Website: apple
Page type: billing-address
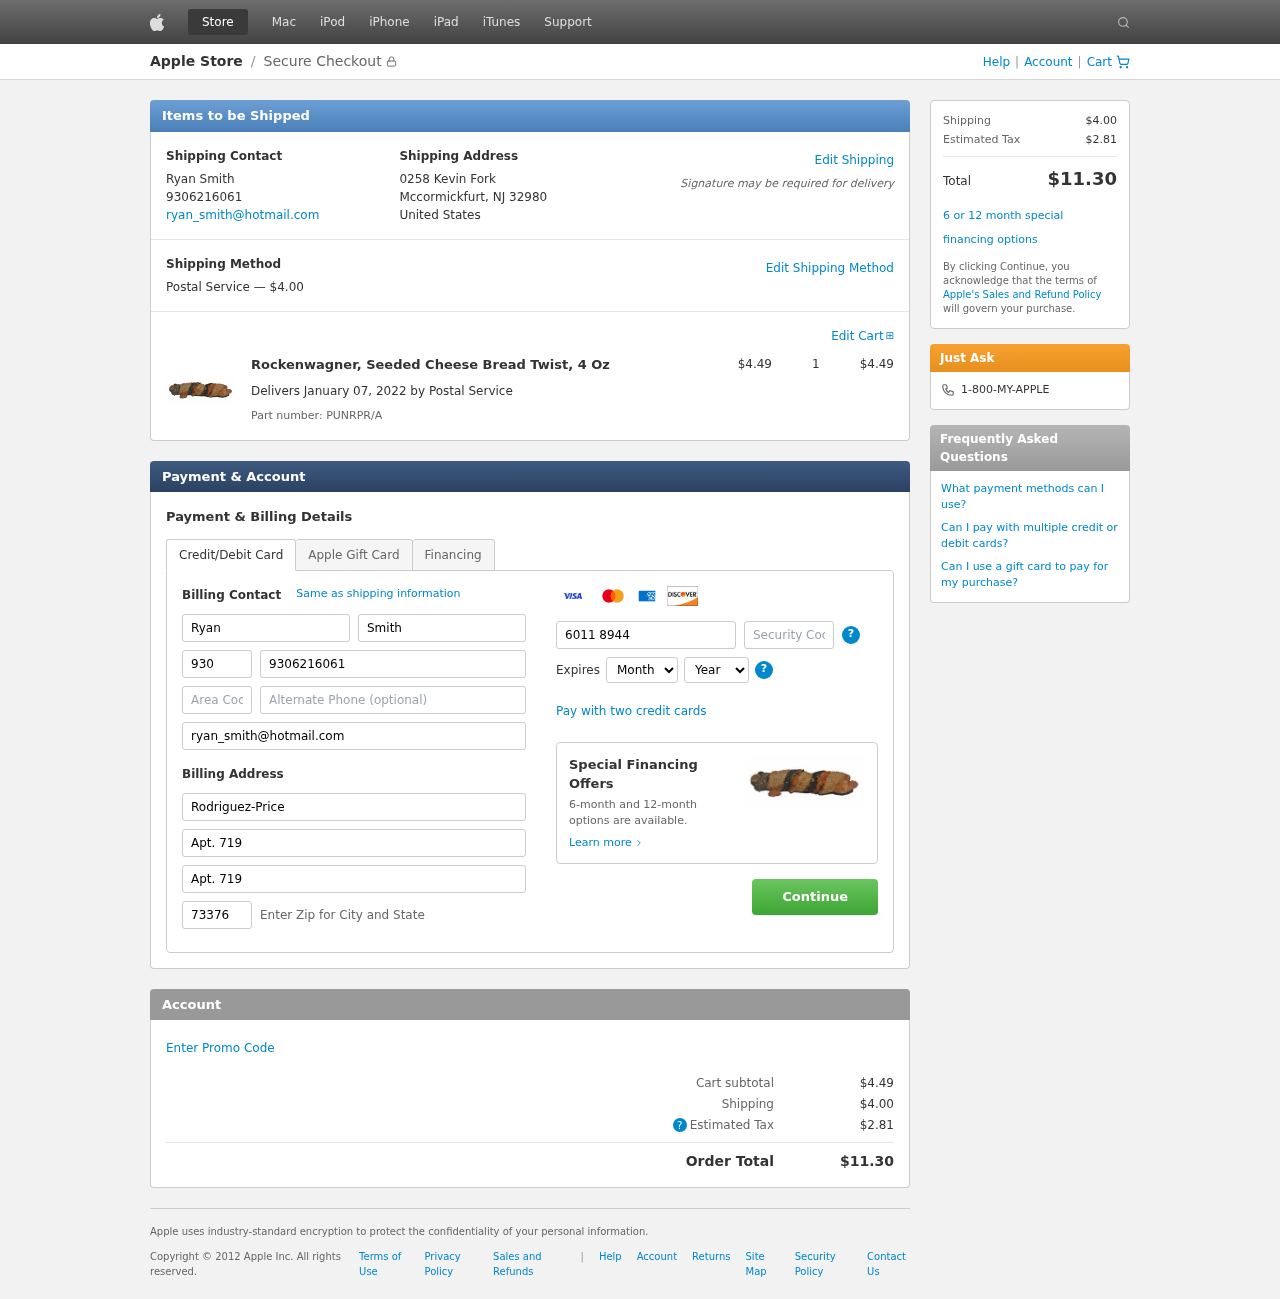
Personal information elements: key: PII_CARD_CVV
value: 878
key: PII_CARD_EXPIRY_MONTH
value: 04
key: PII_CARD_EXPIRY_YEAR
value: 30
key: PII_CARD_NUMBER
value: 6011 8944 2167 9093
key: PII_CITY_STATE_ZIP
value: Mccormickfurt, NJ 32980
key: PII_COMPANY
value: Rodriguez-Price
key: PII_COUNTRY
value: United States
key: PII_EMAIL
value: ryan_smith@hotmail.com
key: PII_FIRSTNAME
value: Ryan
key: PII_FULLNAME
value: Ryan Smith
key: PII_LASTNAME
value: Smith
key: PII_PHONE
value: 9306216061
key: PII_PHONE_AREA
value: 930
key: PII_POSTCODE2
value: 73376
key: PII_STREET
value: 0258 Kevin Fork
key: PII_STREET2
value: Apt. 719
Product elements: key: PRODUCT1_NAME
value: Rockenwagner, Seeded Cheese Bread Twist, 4 Oz
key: PRODUCT1_PRICE
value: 4.49
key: PRODUCT1_QUANTITY
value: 1
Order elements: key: ORDER_SHIPPING_COST
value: $4.00
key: ORDER_SUBTOTAL
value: $4.49
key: ORDER_DELIVERY_DATE
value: January 07, 2022
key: ORDER_PART_NUMBER
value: PUNRPR/A
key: ORDER_TAX
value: $2.81
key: ORDER_TOTAL
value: $11.30